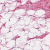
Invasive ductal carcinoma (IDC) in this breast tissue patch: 0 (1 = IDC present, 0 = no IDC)